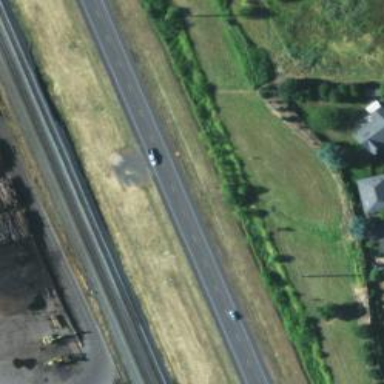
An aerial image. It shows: Secondary road that functions as expressway.